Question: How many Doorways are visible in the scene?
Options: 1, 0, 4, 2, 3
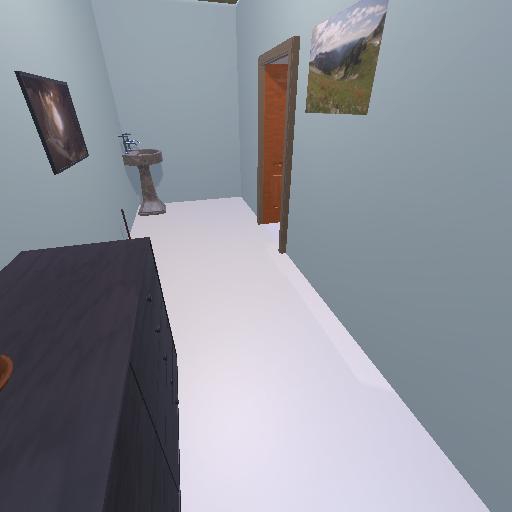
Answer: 1